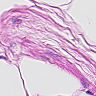
Metastatic tissue present: no